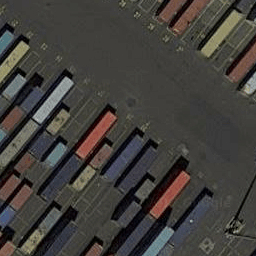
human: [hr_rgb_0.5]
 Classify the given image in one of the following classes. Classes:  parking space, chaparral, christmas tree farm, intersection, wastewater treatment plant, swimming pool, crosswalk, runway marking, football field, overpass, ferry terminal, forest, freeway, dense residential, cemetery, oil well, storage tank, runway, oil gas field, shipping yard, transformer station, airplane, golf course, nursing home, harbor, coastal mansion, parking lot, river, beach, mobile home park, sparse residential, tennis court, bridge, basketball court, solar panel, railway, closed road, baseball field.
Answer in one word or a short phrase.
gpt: shipping yard